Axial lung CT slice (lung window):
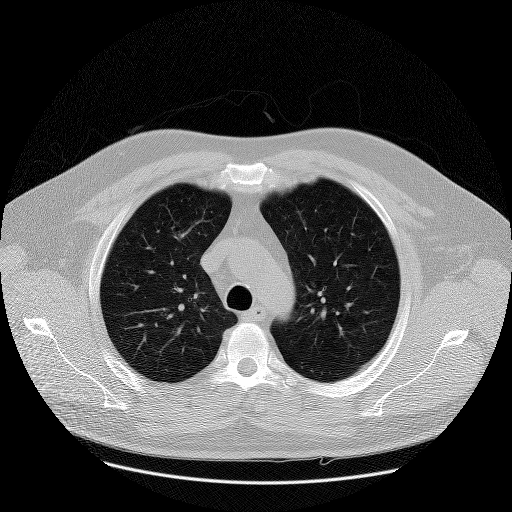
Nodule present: no